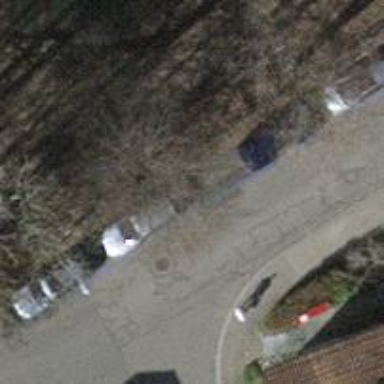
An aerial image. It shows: Parking lane area.